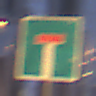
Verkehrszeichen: Sackgasse
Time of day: Night
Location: Outdoor (Urban)
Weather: PartlyCloudy
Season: NotSpecified
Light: Artificial